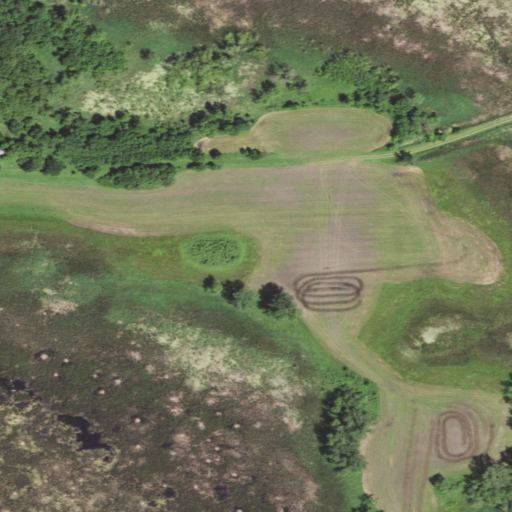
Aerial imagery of island in Minnesota named Heyer Island containing herbaceous wetlands, cultivated crops, pasture, and deciduous forest